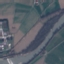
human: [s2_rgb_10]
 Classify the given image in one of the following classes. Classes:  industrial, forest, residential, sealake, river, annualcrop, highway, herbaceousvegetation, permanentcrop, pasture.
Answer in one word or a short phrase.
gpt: River